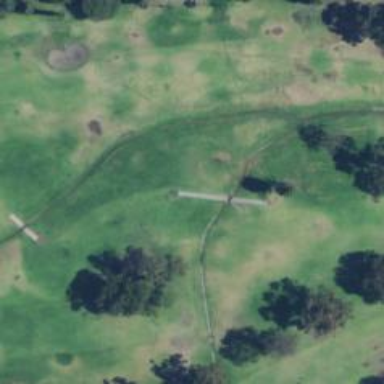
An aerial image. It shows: Path bridge crossing golf cartpath.